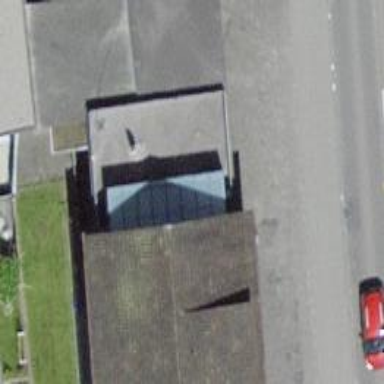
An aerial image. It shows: Building with flat roof.